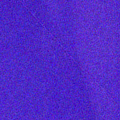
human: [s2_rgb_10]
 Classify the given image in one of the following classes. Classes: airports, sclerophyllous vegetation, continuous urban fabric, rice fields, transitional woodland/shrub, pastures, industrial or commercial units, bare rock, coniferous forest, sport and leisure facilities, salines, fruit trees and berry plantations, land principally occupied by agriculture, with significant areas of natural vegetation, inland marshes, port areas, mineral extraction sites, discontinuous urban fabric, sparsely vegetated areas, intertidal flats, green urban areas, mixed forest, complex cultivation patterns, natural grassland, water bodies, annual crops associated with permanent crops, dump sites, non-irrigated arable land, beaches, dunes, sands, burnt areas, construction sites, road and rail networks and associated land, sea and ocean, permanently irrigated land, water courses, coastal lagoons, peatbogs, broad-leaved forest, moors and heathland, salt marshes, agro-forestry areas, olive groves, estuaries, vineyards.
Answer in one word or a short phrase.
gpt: water bodies